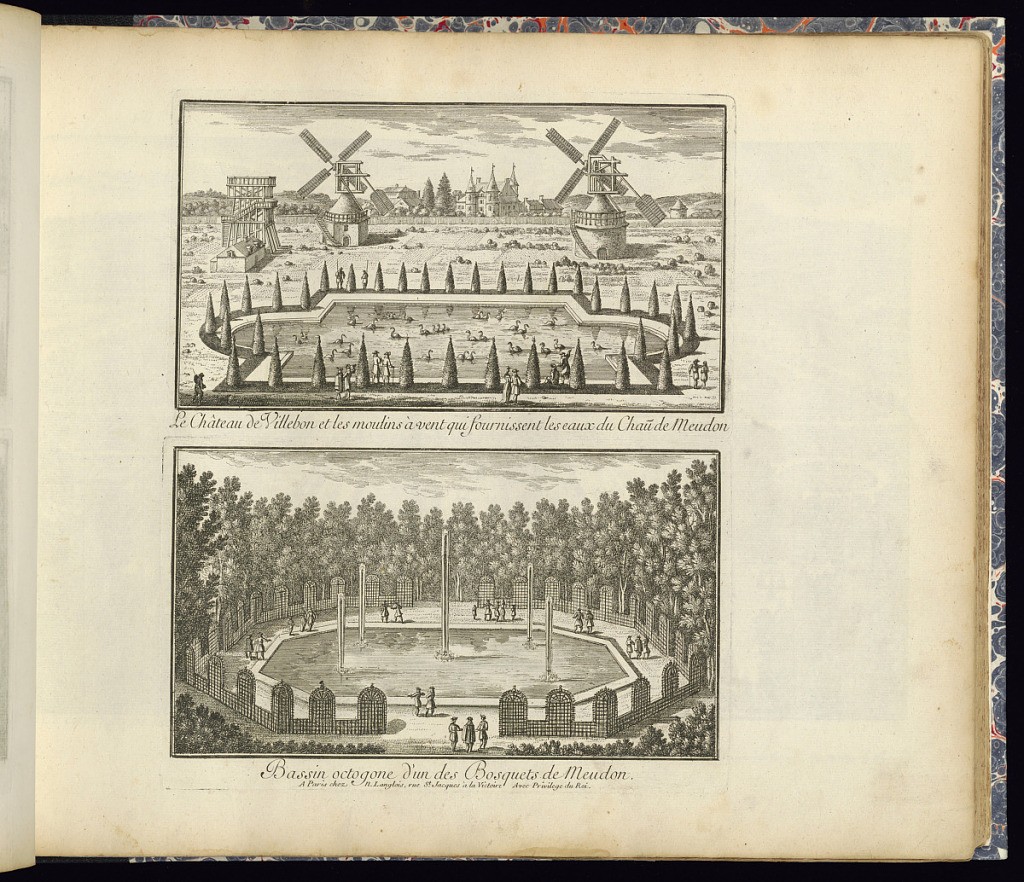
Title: Le Châreau de Villebon et les moulins à vent qui fournissent les eaux du Chau de Meudon (Upper Plate)
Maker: Adam Perelle, French, 1638 – 1695
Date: late 17th century
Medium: Etching on laid paper
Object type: Print
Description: Two plates printed on a single sheet depicting details from the gardens and grounds of Meudon. The upper plate depicts a basin with swans framed by trees with windmills, chateau, and buildings in the background, figures in the foreground. The lower plate illustrates an octagonal basin with fountains within a bosquet (grove), framed by trellis and trees. Figures around the basin. The plates are titled.